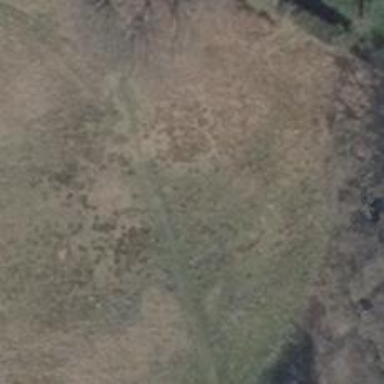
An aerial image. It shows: Path covered with grass.